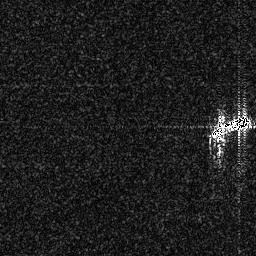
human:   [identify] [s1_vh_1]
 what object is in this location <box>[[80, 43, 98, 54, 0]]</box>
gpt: <ref>1 medium ship at the right</ref>